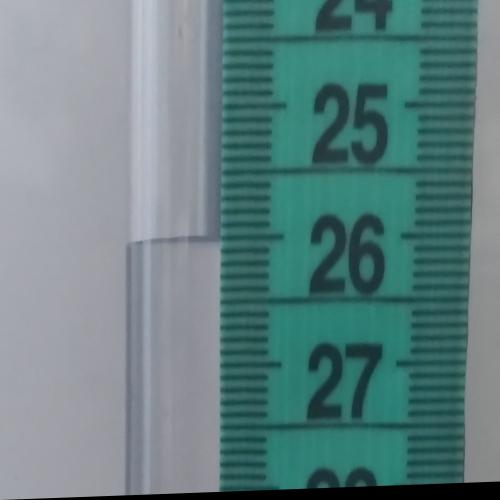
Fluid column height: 26.0 cm